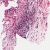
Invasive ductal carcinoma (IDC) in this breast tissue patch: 0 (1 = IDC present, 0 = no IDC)